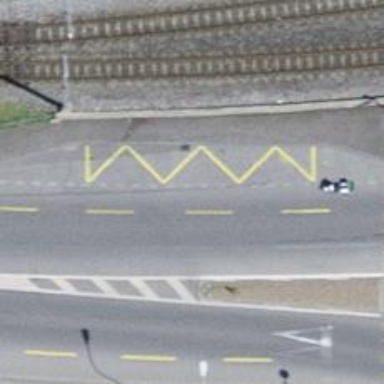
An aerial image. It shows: Bus stop along the road.